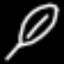
Label: leaf